Field crop: tomato
Growth stage: 1
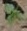
Species: solanum